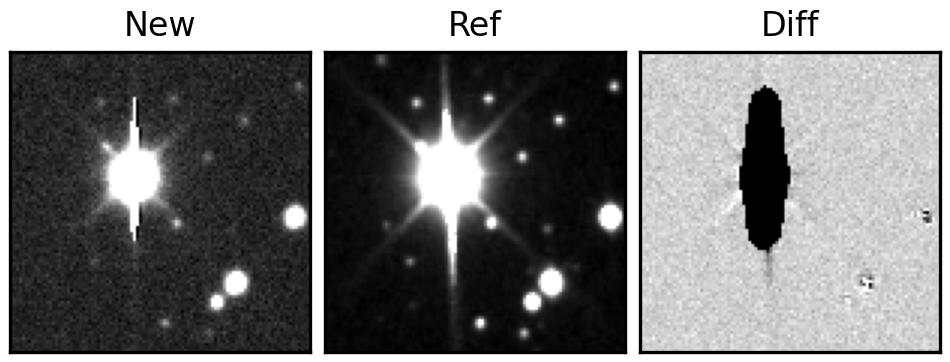
Label: bogus